Interaction volume radius: 10 \u00c5
Interaction volume height: 50 \u00c5
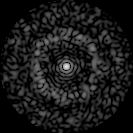
Disorder parameter: 0.8262